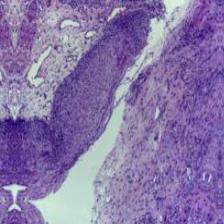
Diagnosis: Normal